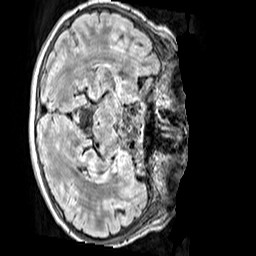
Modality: FLAIR
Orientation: axial
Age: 11
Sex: male
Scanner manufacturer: siemens
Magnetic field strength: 3 T
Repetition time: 5 s
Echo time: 0.388 s